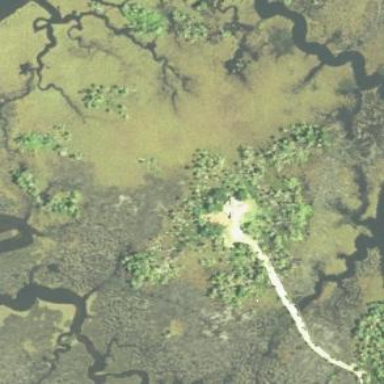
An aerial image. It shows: Marsh wetland.